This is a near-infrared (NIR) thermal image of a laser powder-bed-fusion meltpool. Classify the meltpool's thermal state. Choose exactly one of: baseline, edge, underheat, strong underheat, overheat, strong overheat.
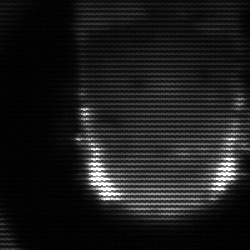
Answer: baseline